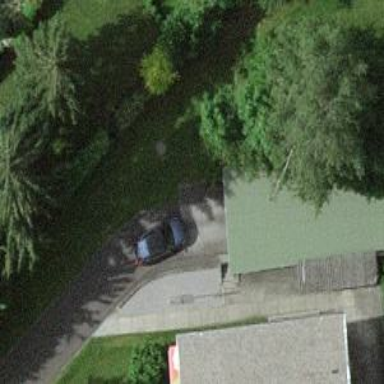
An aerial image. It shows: Parking entrance.